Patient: sex F, age 31
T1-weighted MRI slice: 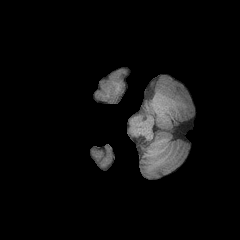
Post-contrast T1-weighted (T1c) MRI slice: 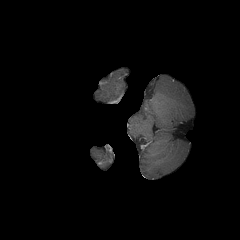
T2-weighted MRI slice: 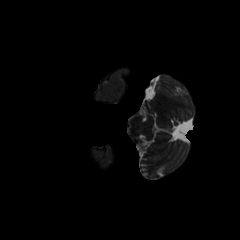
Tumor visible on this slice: no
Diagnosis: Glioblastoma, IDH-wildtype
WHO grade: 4